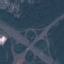
Land use / land cover: Highway